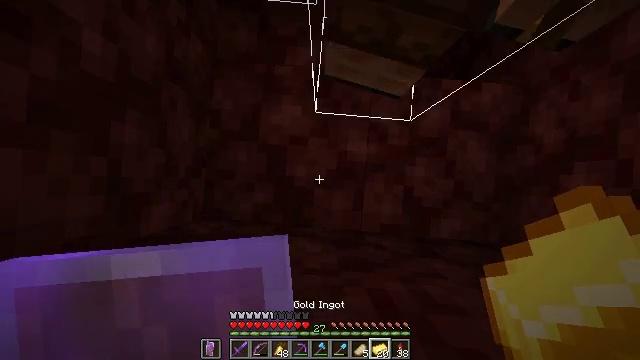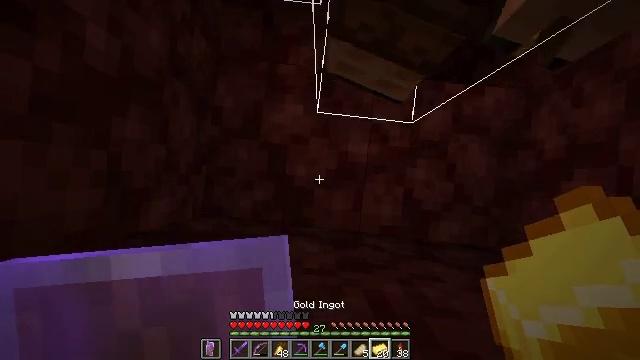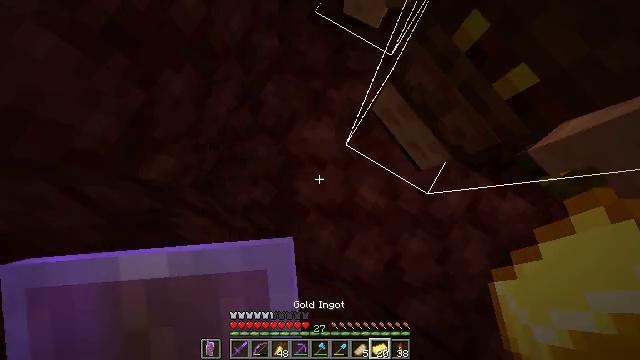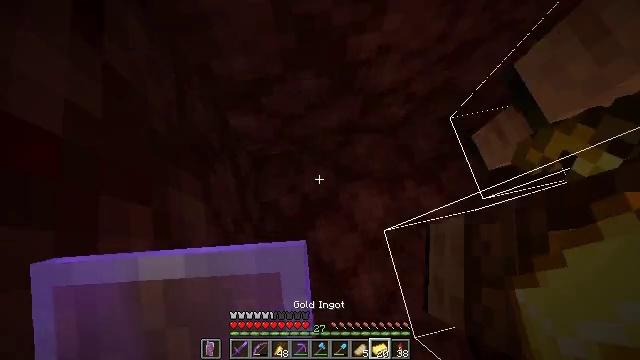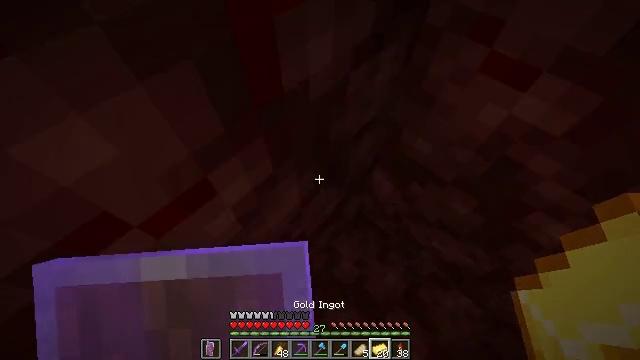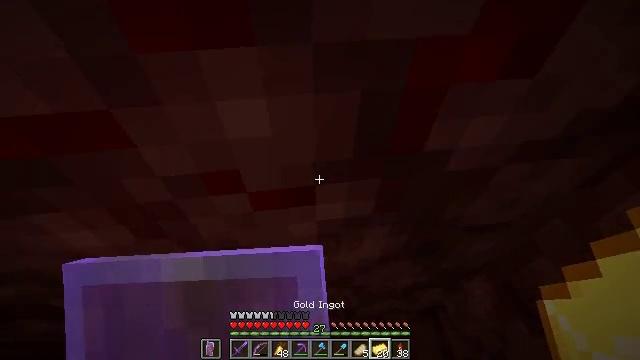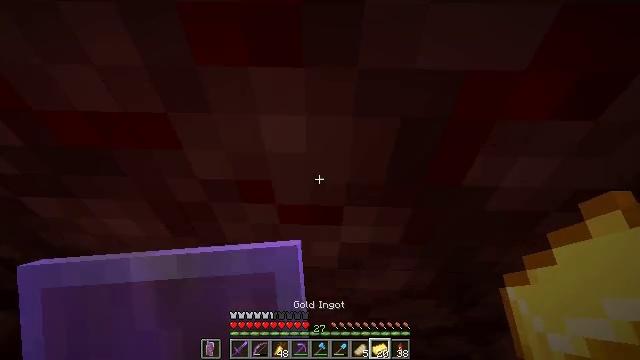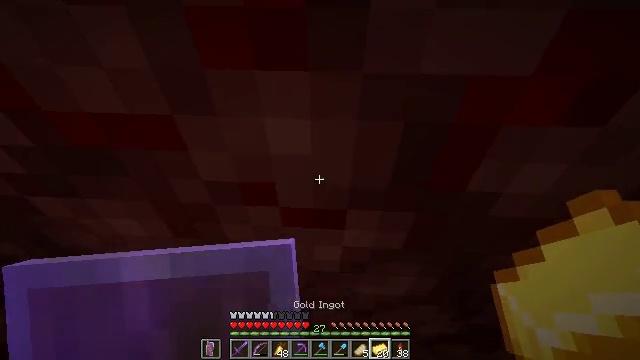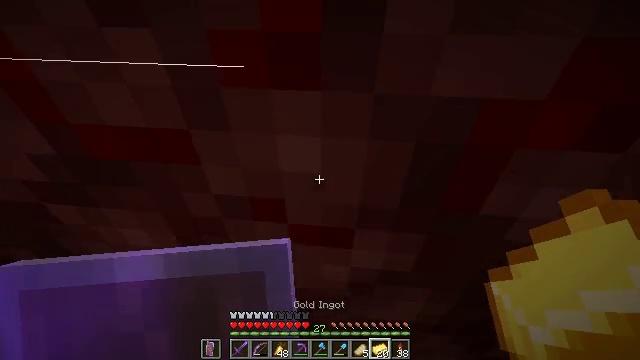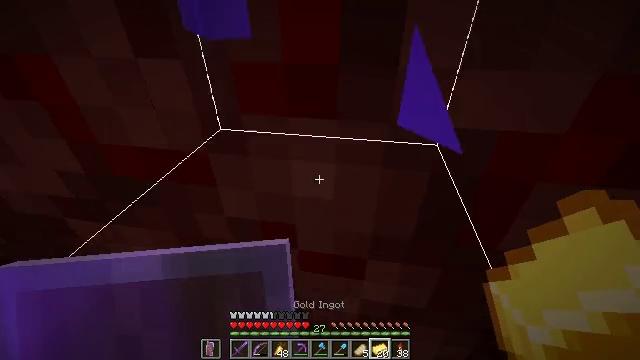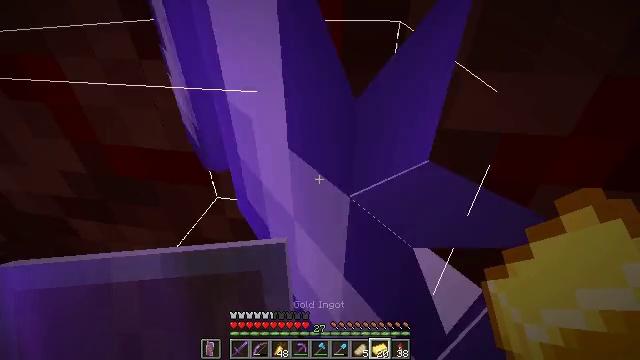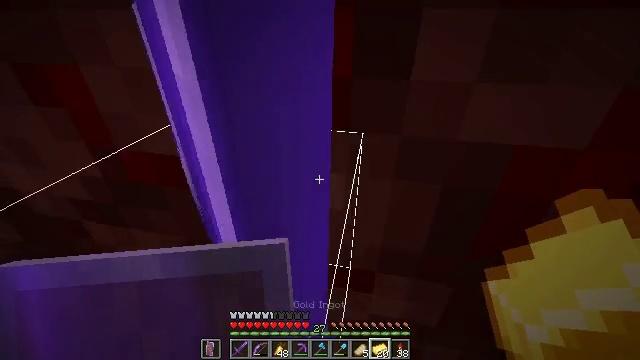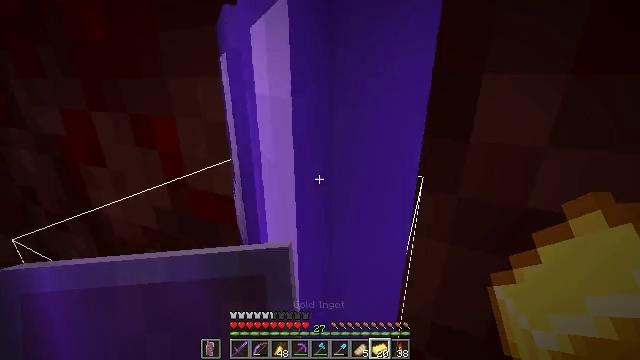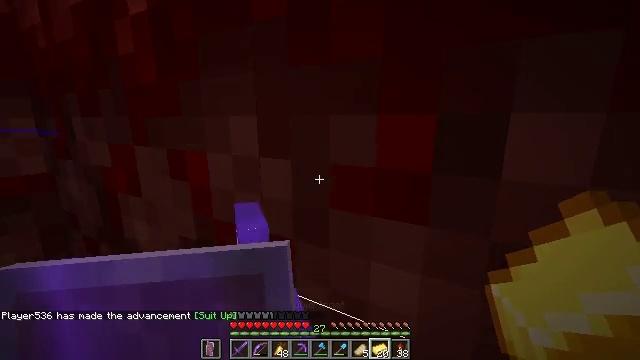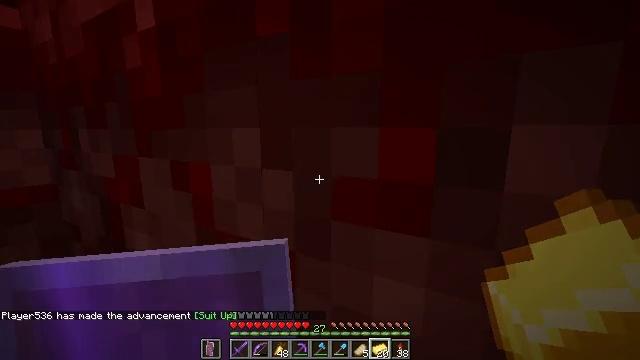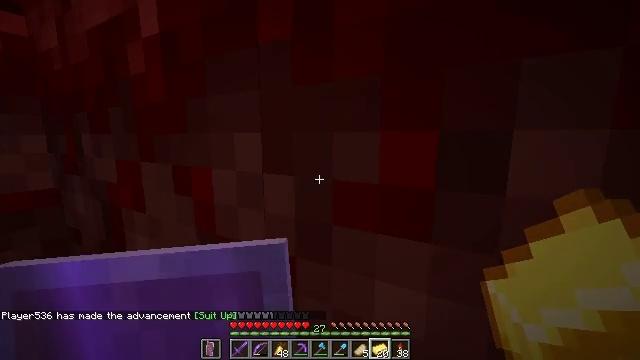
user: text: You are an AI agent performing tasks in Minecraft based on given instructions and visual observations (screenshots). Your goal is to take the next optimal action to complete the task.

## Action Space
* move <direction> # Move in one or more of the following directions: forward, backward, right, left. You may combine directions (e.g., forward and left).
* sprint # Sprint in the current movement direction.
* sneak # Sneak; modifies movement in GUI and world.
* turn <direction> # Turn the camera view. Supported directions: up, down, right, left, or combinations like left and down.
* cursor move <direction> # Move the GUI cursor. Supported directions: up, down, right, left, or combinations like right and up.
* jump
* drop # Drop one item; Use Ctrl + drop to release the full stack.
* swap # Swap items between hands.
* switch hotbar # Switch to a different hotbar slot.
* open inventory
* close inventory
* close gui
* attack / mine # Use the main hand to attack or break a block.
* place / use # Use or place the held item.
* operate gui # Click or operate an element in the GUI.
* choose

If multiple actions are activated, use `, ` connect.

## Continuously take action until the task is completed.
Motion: motion action
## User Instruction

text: Remove a gold ingot from the inventory.
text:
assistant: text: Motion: turn left
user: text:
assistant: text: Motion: turn left and up
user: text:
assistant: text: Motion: turn left and up
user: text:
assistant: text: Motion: turn left and up
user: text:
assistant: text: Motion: turn left and up
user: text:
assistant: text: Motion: turn left and up
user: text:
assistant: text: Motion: turn left
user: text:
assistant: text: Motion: turn left and up
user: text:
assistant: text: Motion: turn left and up
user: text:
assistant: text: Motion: no_op
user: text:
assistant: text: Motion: turn left and up
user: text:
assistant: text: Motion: turn left and up
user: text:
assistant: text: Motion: turn left and up
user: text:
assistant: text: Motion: turn up
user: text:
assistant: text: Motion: turn up
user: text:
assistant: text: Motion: no_op
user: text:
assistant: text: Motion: no_op
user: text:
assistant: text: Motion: no_op
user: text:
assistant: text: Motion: no_op
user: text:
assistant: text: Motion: no_op
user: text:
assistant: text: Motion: turn down
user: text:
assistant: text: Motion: turn left and down
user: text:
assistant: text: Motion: turn left and down
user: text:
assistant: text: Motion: turn left
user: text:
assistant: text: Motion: turn left and up
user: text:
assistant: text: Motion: turn left and up
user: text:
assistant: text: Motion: no_op
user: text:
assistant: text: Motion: no_op
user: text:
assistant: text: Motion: no_op
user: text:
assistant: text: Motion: no_op